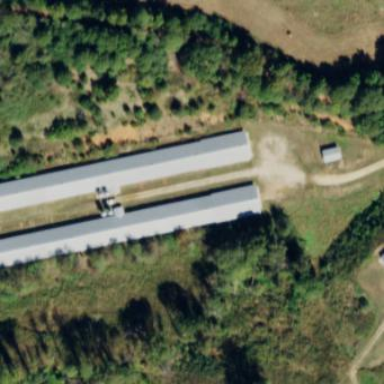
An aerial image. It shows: Poultry farmyard is depicted in the image.